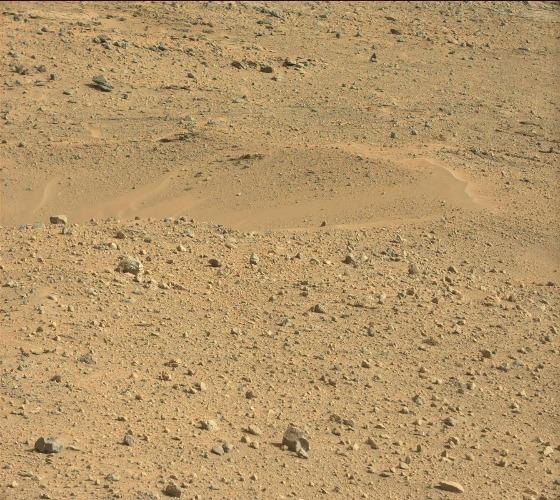
Terrain classes present: Gravel / Sand / Soil, Rock, Shadow